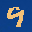
Label: 9